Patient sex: M
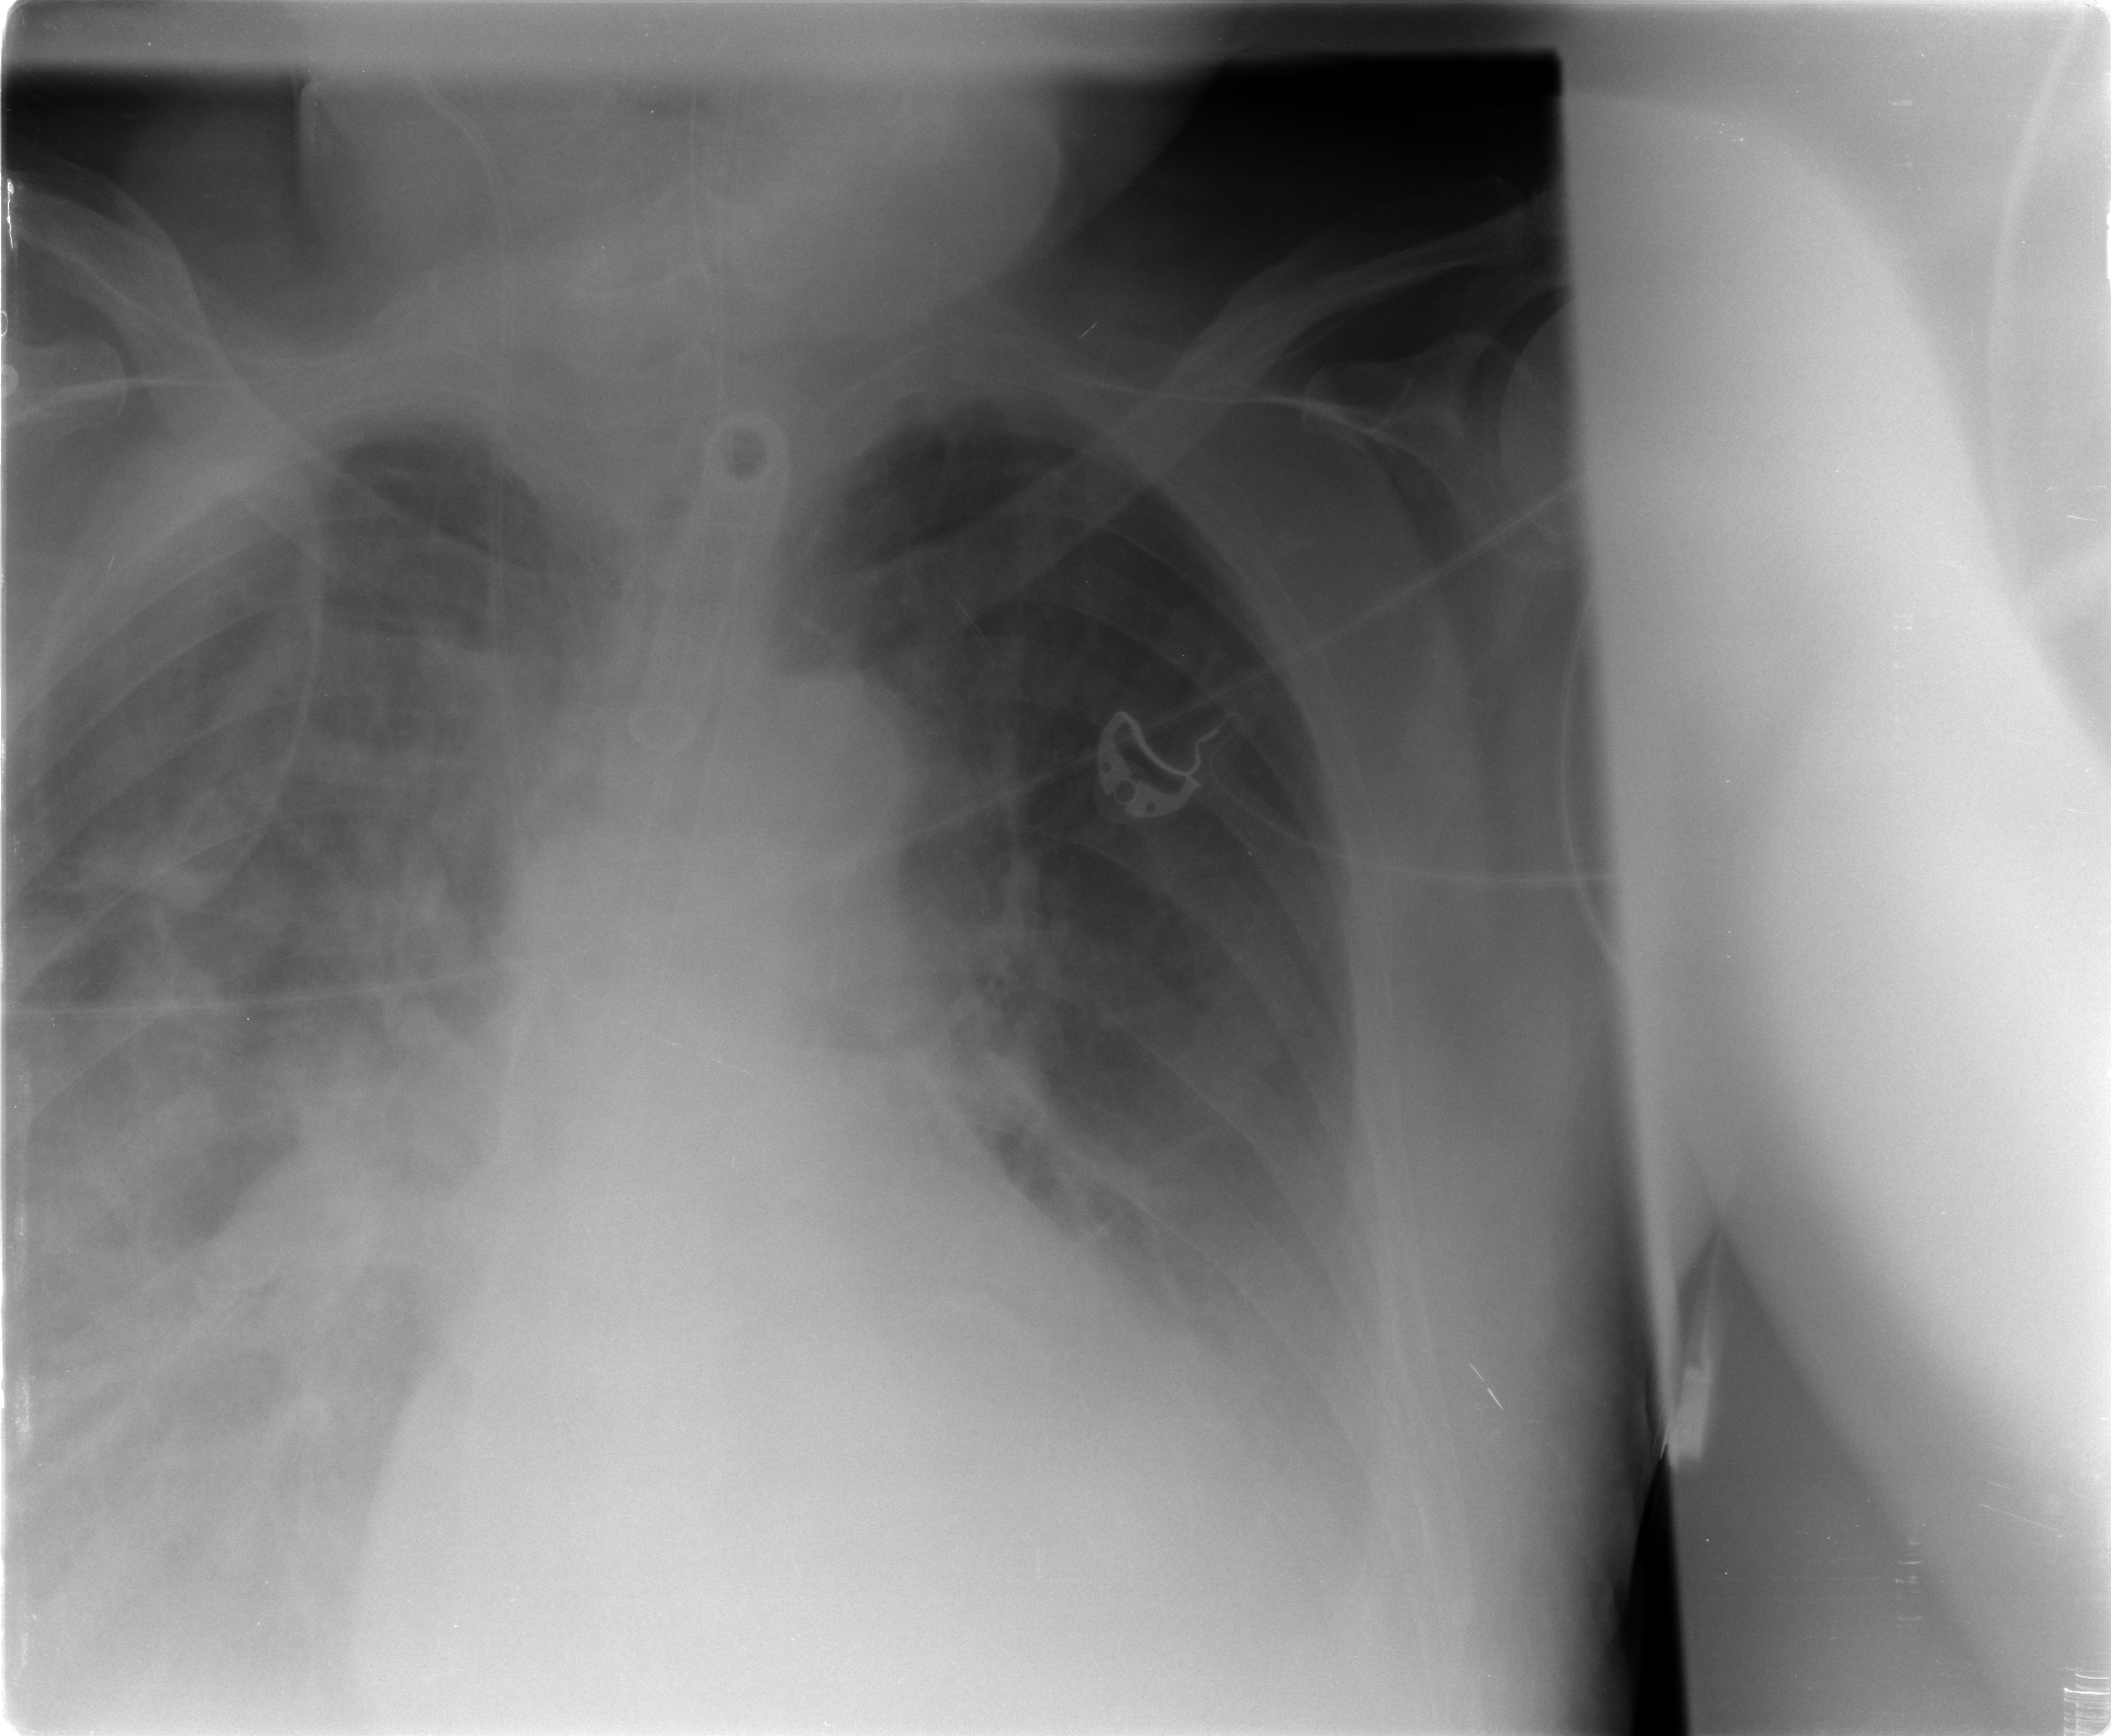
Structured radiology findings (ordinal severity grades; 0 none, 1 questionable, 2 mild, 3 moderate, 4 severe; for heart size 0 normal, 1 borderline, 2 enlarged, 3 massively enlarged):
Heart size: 2
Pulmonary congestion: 3
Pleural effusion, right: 3
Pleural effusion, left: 3
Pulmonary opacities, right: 2
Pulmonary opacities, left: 2
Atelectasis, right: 3
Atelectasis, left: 3